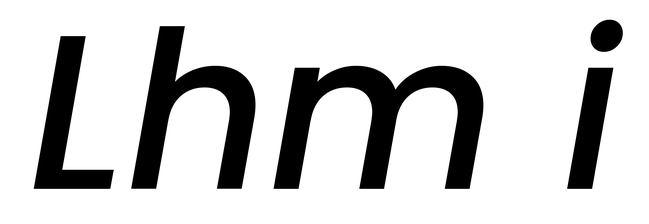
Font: Poppins-MediumItalic